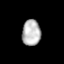
Tissue: lung
Cell type: Epithelial cells
Senescence score: 0.2144
Nuclear area (px): 473
Mean DAPI intensity: 183.945